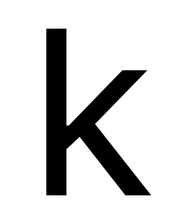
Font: Inter_Regular